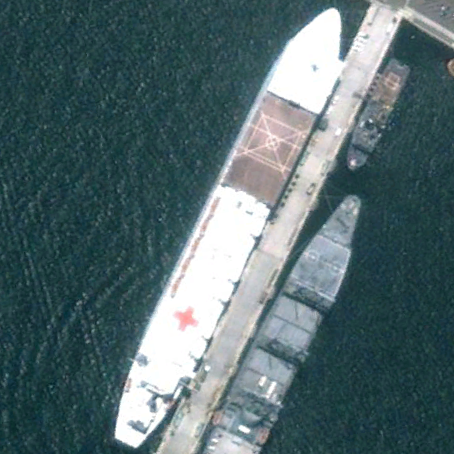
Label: civil